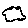
Label: cloud